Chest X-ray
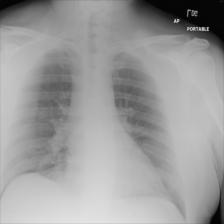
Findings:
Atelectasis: negative
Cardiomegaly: negative
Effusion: negative
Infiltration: negative
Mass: negative
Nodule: negative
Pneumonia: negative
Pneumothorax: negative
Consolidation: negative
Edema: negative
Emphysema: negative
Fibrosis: negative
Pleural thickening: negative
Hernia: negative